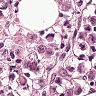
Metastatic tissue present: yes